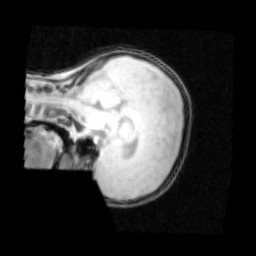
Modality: PDw
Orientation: sagittal
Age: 10
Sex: female
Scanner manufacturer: siemens
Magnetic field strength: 3 T
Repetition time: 0.25 s
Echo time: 0.00103 s